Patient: sex F, age 76
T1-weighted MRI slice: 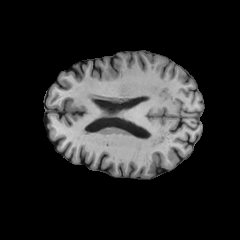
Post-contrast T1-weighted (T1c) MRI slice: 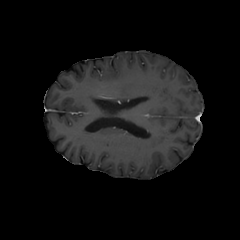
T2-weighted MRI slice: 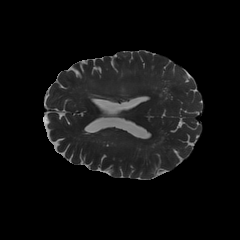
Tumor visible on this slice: yes
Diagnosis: Glioblastoma, IDH-wildtype
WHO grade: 4